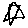
Label: star